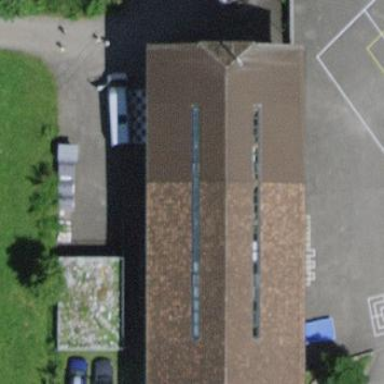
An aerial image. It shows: School building.